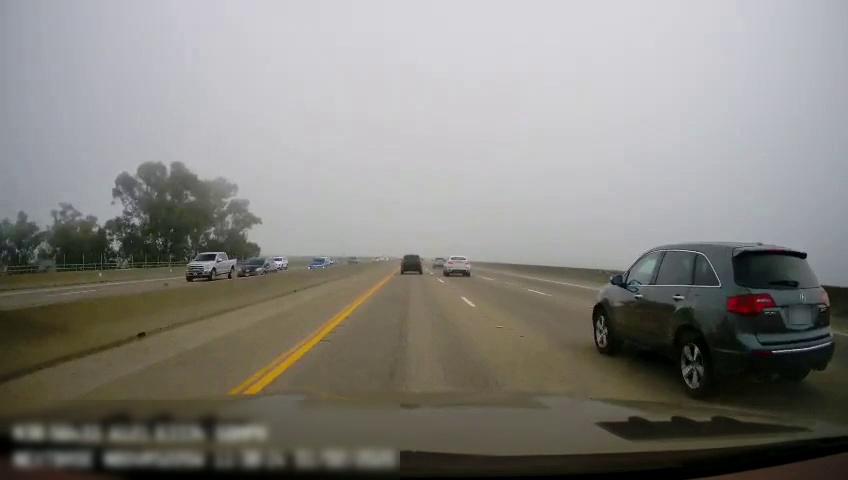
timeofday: Day
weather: Cloudy
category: Drivable Space
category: Drivable Space
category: Vehicles | SUV
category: Vehicles | Car
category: Vehicles | Truck
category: Vehicles | Car
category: Vehicles | Car
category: Vehicles | SUV
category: Vehicles | SUV
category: Vehicles | SUV
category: Vehicles | SUV
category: Vehicles | SUV
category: Lanes | Current Lane
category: Lanes | Current Lane
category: Lanes | Alternate Lane
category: Lanes | Alternate Lane
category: Lanes | Alternate Lane
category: Lanes | Opposite Lane
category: Lanes | Opposite Lane